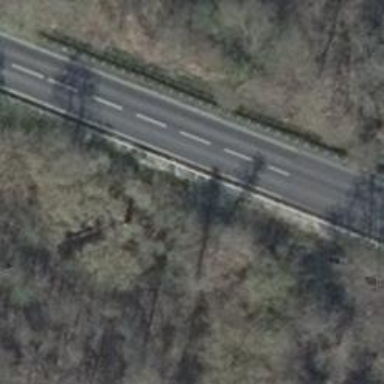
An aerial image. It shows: Secondary road with asphalt surface.